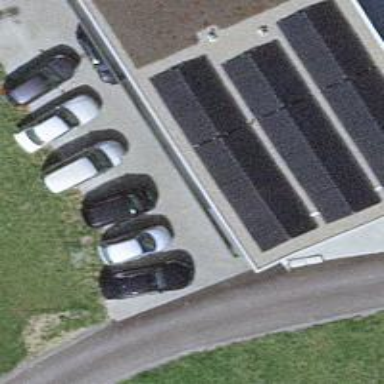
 consisting of solar photovoltaic panels."